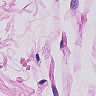
Metastatic tissue present: no